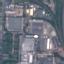
Land use / land cover class: Industrial